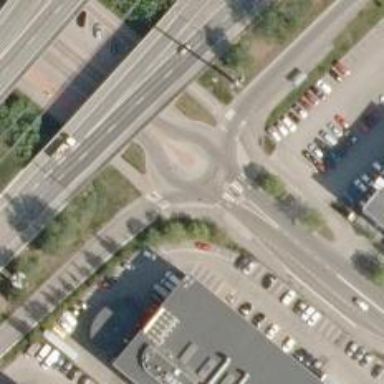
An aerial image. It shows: Secondary road with asphalt surface leading to roundabout junction.